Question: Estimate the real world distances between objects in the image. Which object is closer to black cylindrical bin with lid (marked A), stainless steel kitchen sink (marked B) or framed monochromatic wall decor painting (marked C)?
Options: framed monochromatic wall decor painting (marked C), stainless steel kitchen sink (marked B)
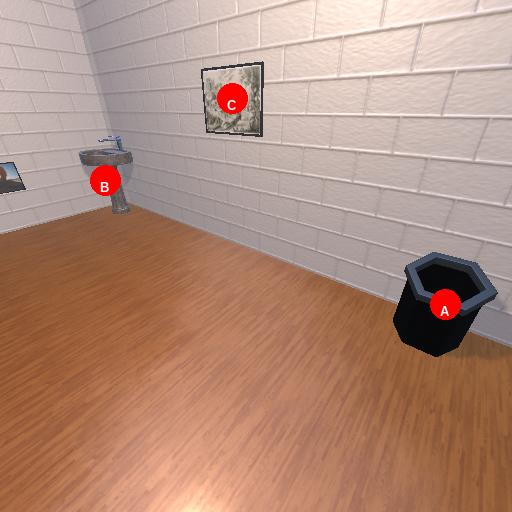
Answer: framed monochromatic wall decor painting (marked C)